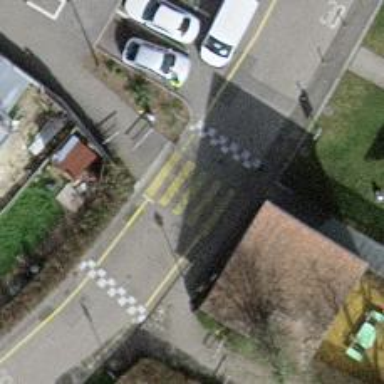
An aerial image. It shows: Uncontrolled zebra crossing with notable zebra markings.